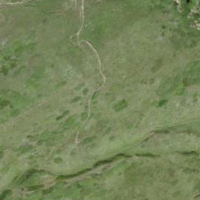
EUNIS habitat code: 26
Species observed at this site:
Cupido minimus
Campanula glomerata